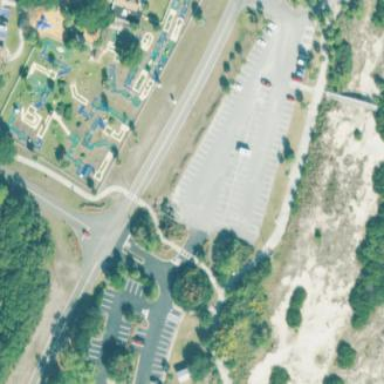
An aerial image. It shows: Miniature golf course.